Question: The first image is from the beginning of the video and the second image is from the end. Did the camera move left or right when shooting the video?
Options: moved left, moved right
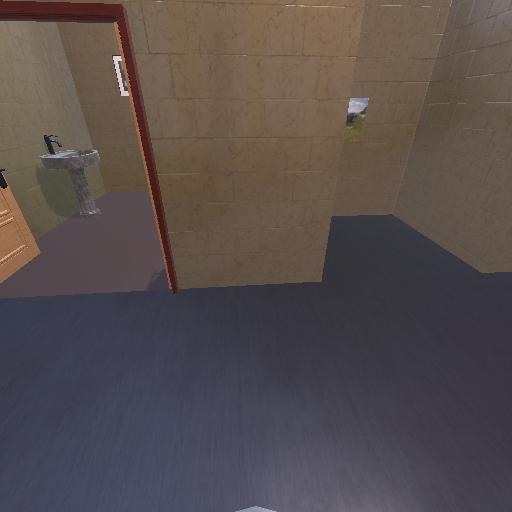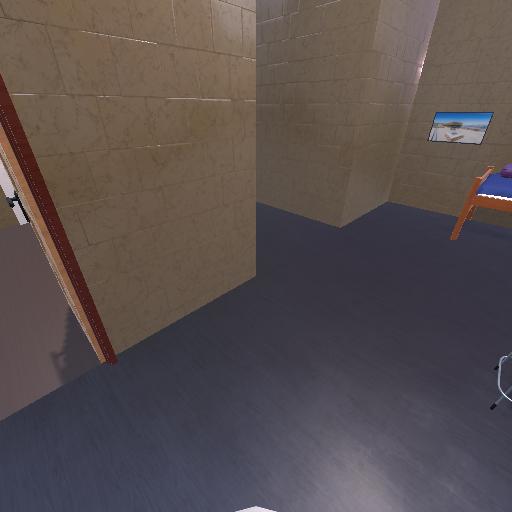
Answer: moved left